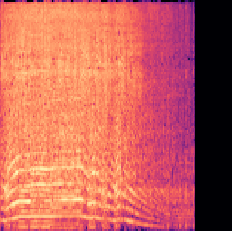
Sound class: Chainsaw